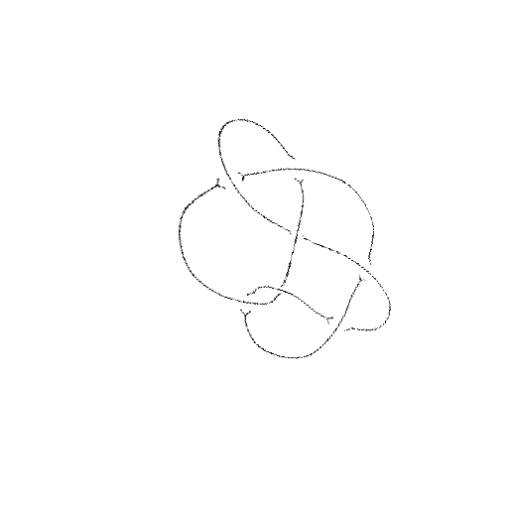
Crossing number: 7